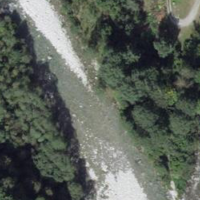
EUNIS habitat code: 41
Species observed at this site:
Fagus sylvatica